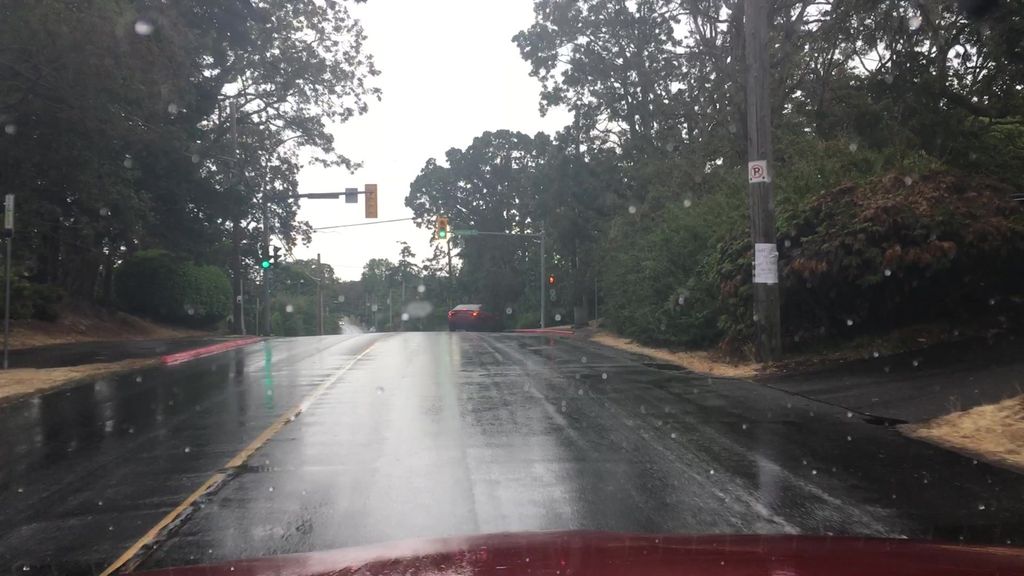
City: victoria